Aerial crown-view tile of a tropical tree (Barro Colorado Island, Panama), acquired 20241216:
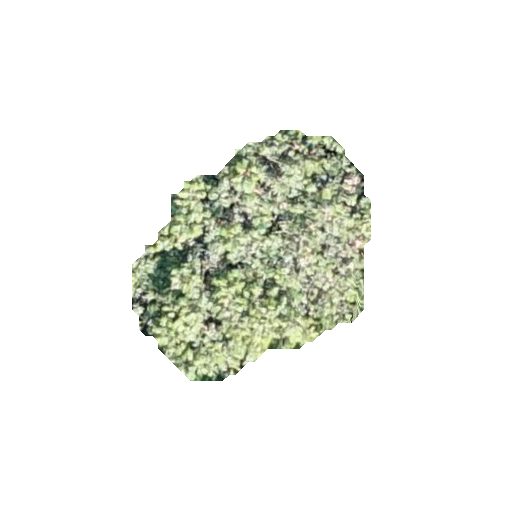
Species: Trattinnickia aspera
GBIF accepted scientific name: Trattinnickia aspera
Crown area: 60.795 m²